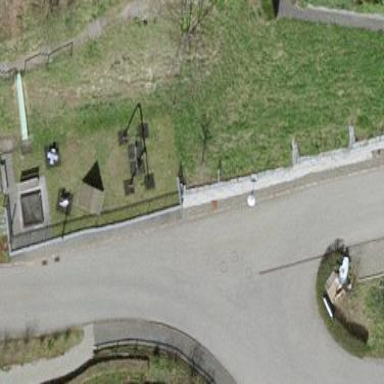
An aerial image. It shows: Playground area for leisure land.